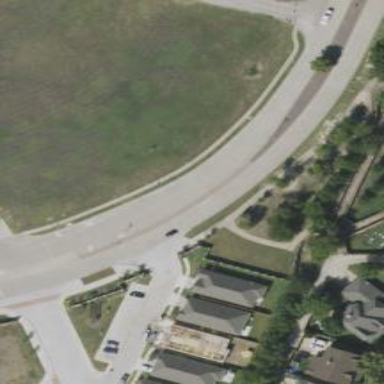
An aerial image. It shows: Tertiary road with separate sidewalk.